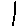
Label: line